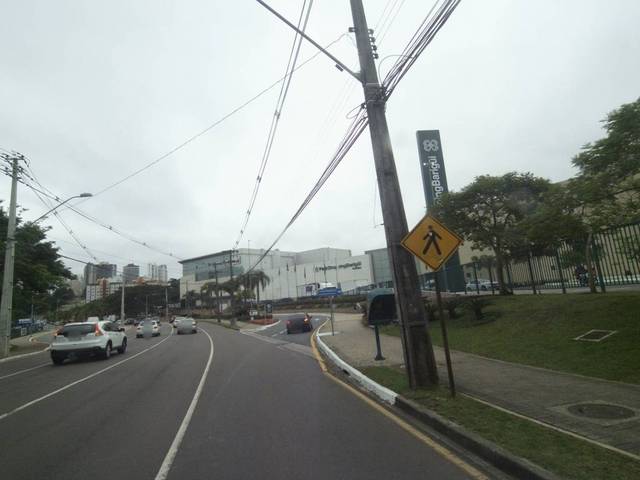
Region: Brazil
Coordinates: -25.436, -49.316